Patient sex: M
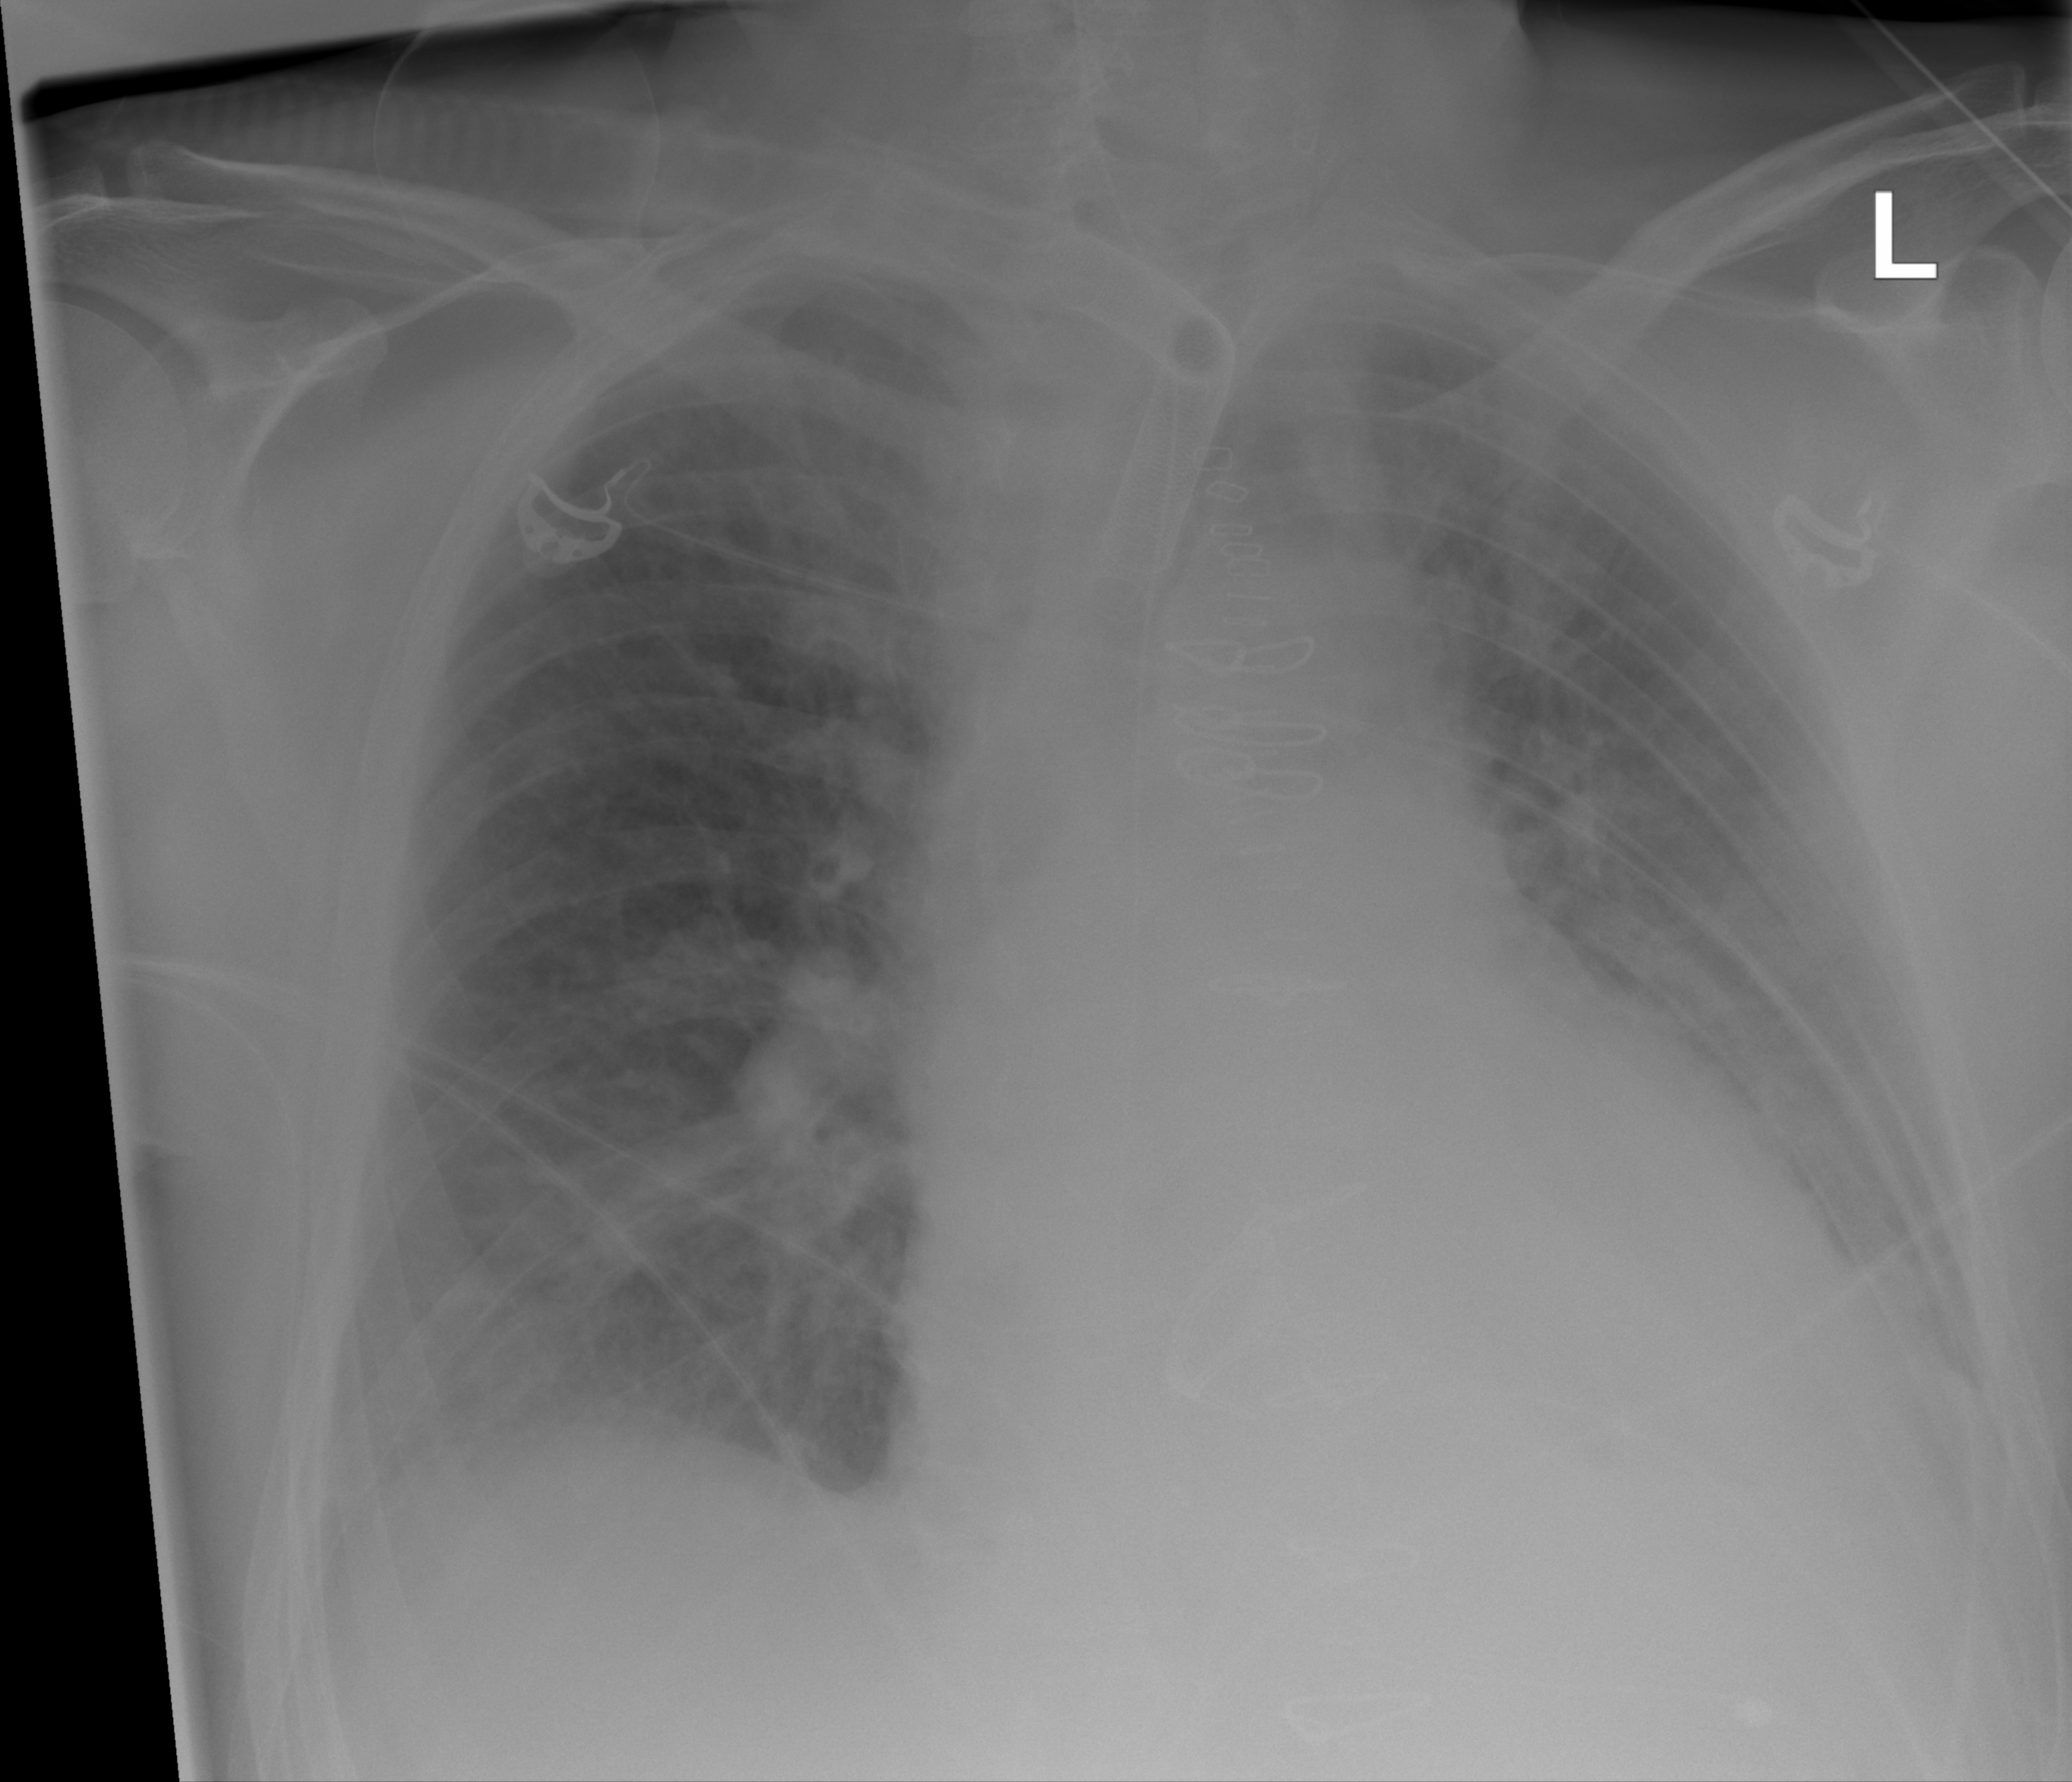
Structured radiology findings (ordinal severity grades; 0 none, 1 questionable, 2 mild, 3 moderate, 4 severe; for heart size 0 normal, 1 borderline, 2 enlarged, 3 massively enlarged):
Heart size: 2
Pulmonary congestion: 2
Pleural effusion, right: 2
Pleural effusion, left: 2
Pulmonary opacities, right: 2
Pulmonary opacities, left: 2
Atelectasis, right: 2
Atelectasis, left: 2